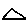
Label: triangle